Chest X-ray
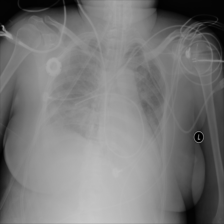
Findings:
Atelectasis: negative
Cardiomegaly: negative
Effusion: positive
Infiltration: negative
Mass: negative
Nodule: negative
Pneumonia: negative
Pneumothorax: negative
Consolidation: negative
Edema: negative
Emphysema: negative
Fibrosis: negative
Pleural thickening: negative
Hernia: negative